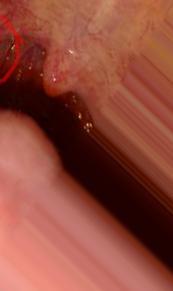
Condition: Mouth Ulcer